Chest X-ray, AP view. Patient: 58 years old, sex F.
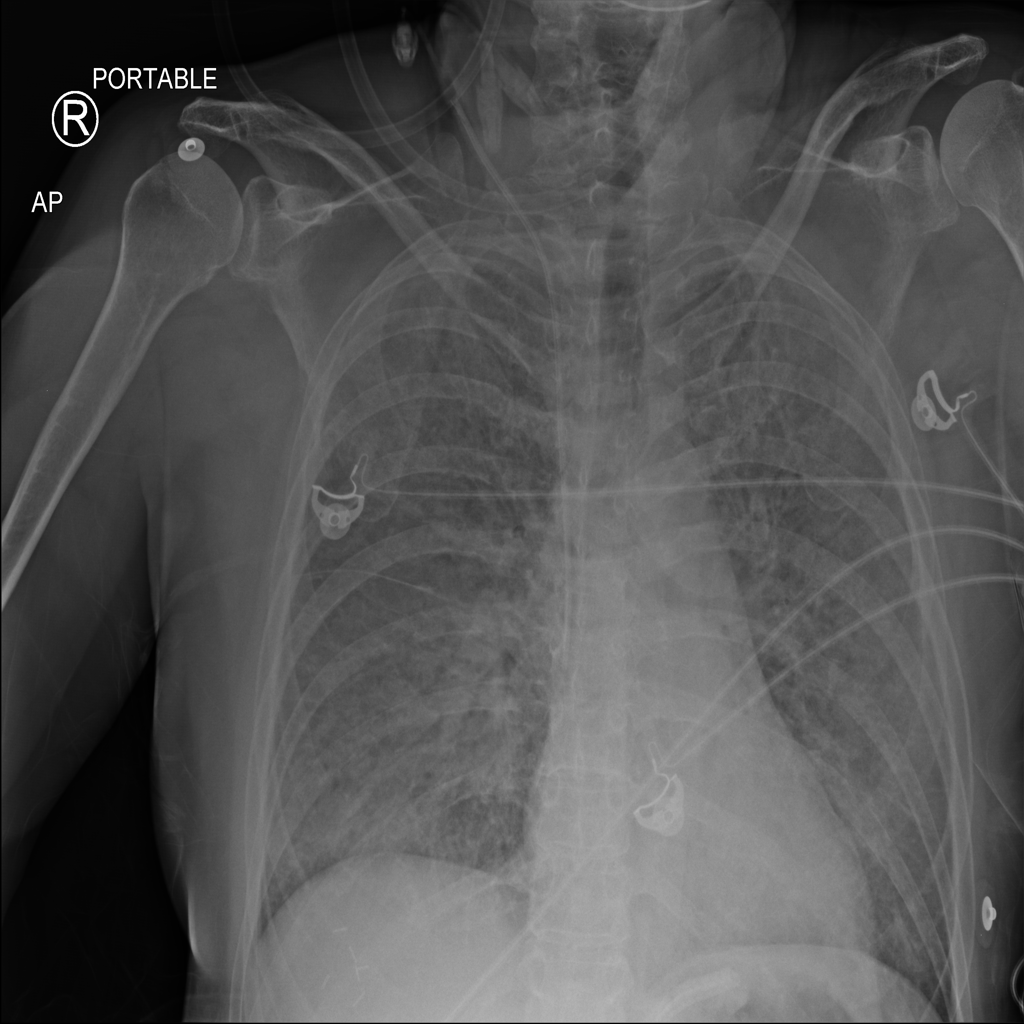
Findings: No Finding